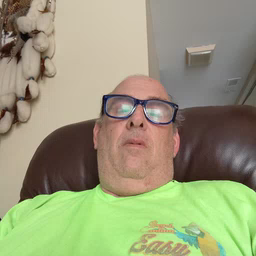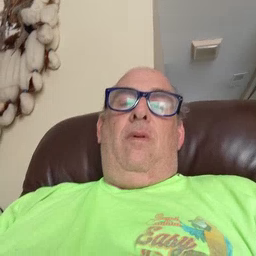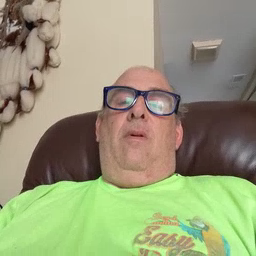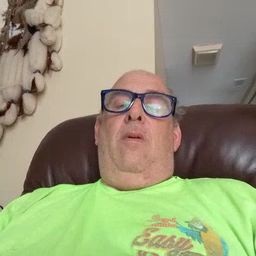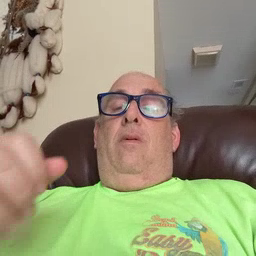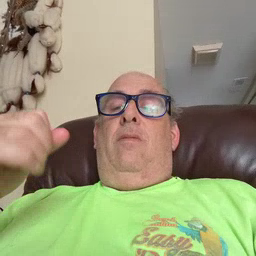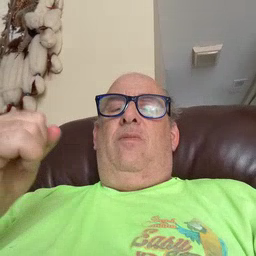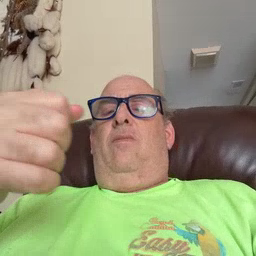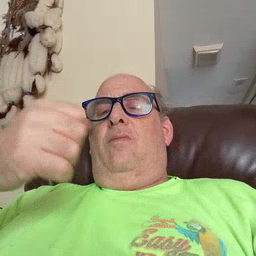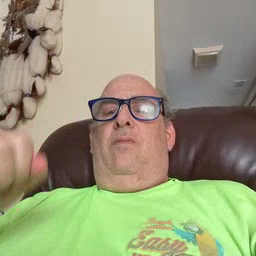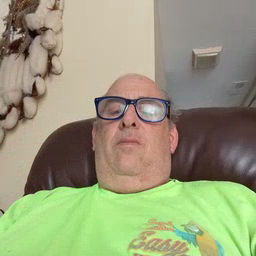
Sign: refrigerator